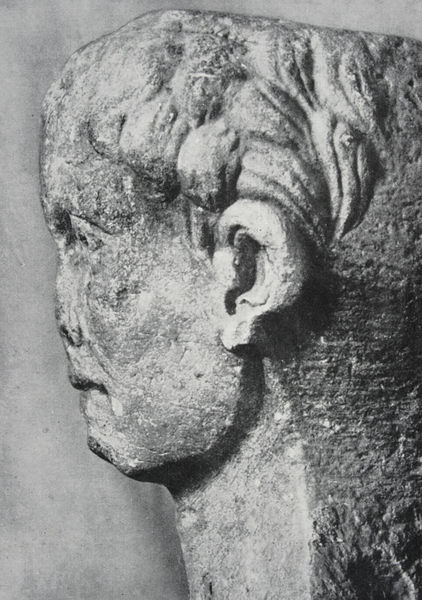
Titel: Kopf der Jünglingsherme - Skulptur für die Brückentoranlage von Capua
Standort: Capua
Institution: Museo Campano
Schlagwörter: gestein, kopf, mann, weiß, grob, frau, frisur, grau, haar, hell, licht, marmor, mund, nase, ohr, profil, schwarz, stirn, blick, alt, augen, gesicht, stein, bildnis, hals, portrait, brücke, flach, auge, figur, haare, kinn, locken, skulptur, statue, relief, schaden, zopf, detail, büste, plastik, wange, foto, fotografie, photographie, ruine, torso, schnitt, schwarzweiss, markant, haarkranz, herrscher, pupille, rom, photo, fragment, geflochten, antik, backe, zerstört, herme, muschel, aufnahme, platt, römisch, kantig, haarlocken, abgeschlagen, abgebrochen, linke seite, abgenutzt, steinhauerei, capua, ohne nase, padua, ohr haare, flache nase, kopof, nmase, fragmenmt, steinhau, lord voldemort, voldemort